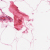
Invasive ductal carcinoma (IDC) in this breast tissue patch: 0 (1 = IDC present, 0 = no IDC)